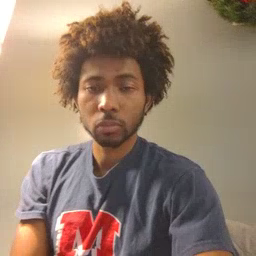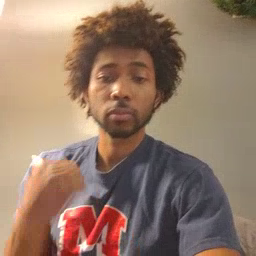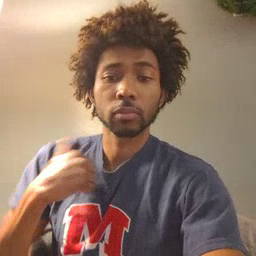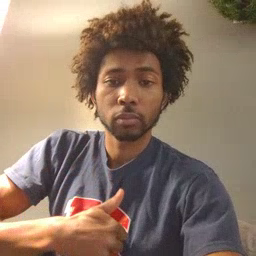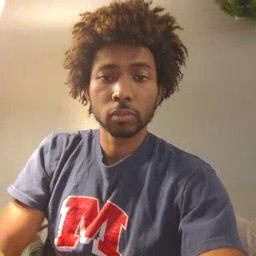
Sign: jacket